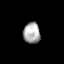
Tissue: skin
Cell type: Epithelial cells
Senescence score: 0.2549
Nuclear area (px): 347
Mean DAPI intensity: 169.931